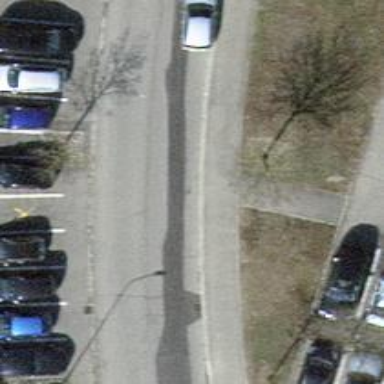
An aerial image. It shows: Residential road with asphalt surface and sidewalk on the left.